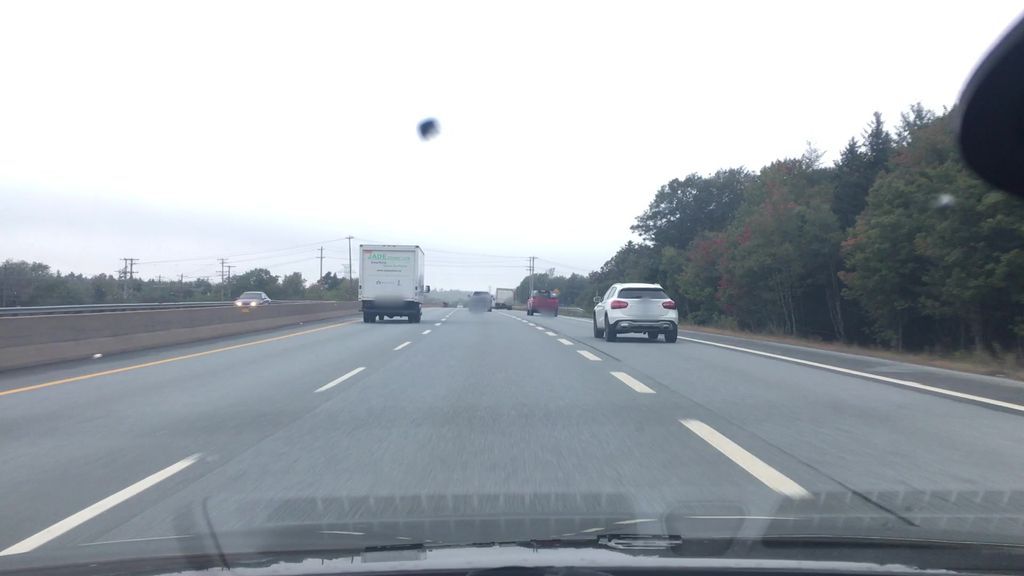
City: halifax